Interaction volume radius: 10 \u00c5
Interaction volume height: 25 \u00c5
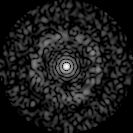
Disorder parameter: 0.8347